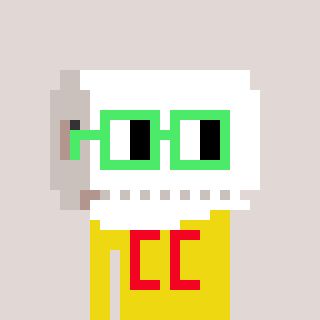
a pixel art character with square light green glasses, a toiletpaper-full-shaped head and a yellow-colored body on a warm background